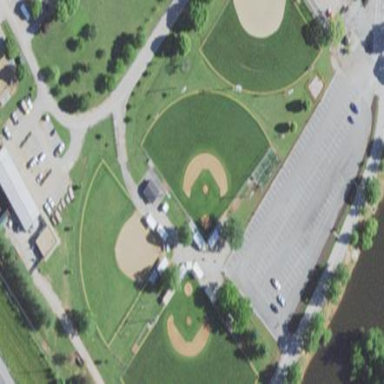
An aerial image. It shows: Baseball or softball pitch for leisure land sports.